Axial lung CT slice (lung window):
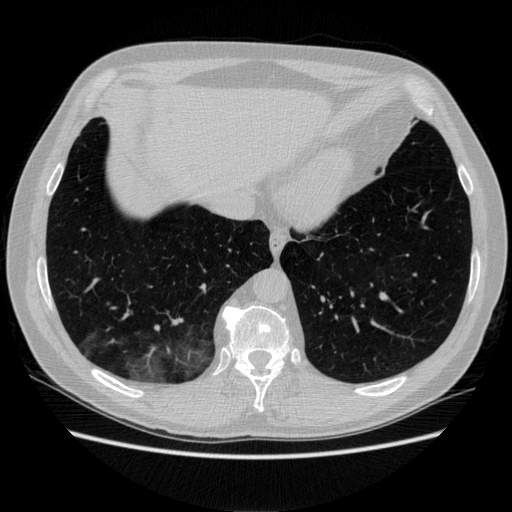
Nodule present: no